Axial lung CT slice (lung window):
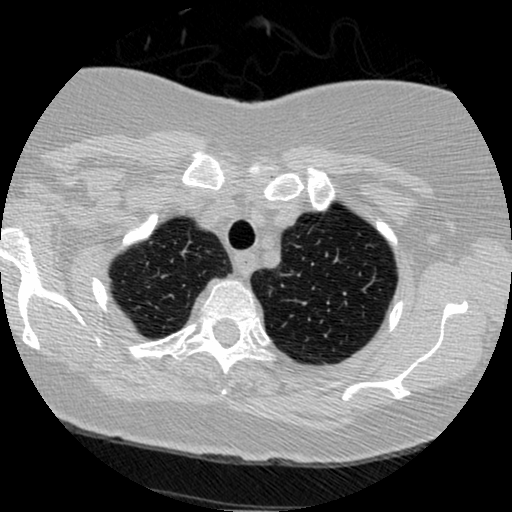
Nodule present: no